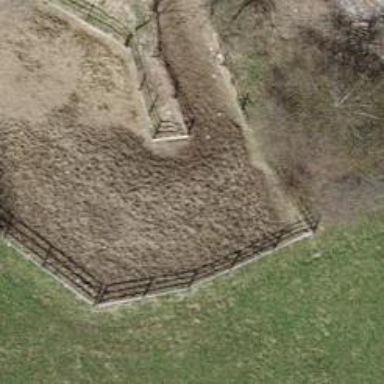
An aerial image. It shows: Fence.